Current action and preconditions to check: path_clear

Your task: For each precondition in the list above, predict whether it will hold at this action.

Consider the current scene as observed from the mobile robot's camera, and analyze the predicted future states of all dynamic agents (e.g., people, animals, vehicles, or any moving entities) within the NEXT SECOND.

IMPORTANT: Only answer "very likely" if you are absolutely certain—based on strong, clear evidence—that a dynamic agent will violate the precondition in the predicted future state. Do NOT answer "very likely" for unlikely, ambiguous, or low-probability risks.

Ask yourself for each precondition: Is there a high probability, with clear and convincing evidence, that the predicted future states of any dynamic agent will interfere with the predicted future state of the currently executing action within the NEXT SECOND, causing that precondition to fail?

Assess the risk level based on these predictions. Use "likely" or "very likely" if motions create a clear risk of interference.

Use "neutral" or "improbable" if agents are nearby but their predicted paths are clearly diverging or non-conflicting.

Failure Risk Categories: "very improbable", "improbable", "neutral", "likely", "very likely"

Answer Format: Output ONLY the probability_of_failure value from these categories: "very improbable", "improbable", "neutral", "likely", "very likely"

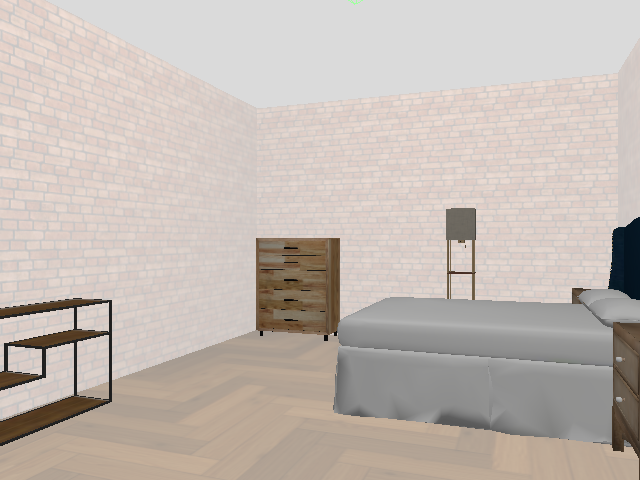

Answer: very improbable